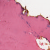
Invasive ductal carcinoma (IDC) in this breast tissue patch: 0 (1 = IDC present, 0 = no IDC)